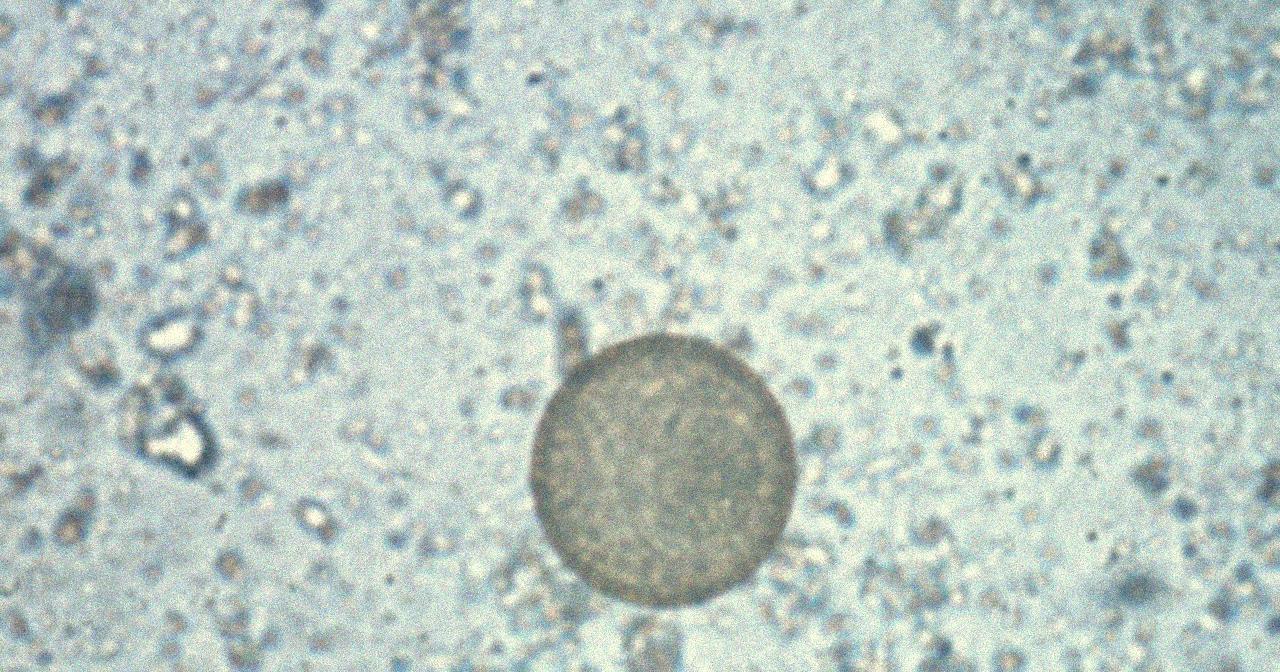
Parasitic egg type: Hymenolepis diminuta